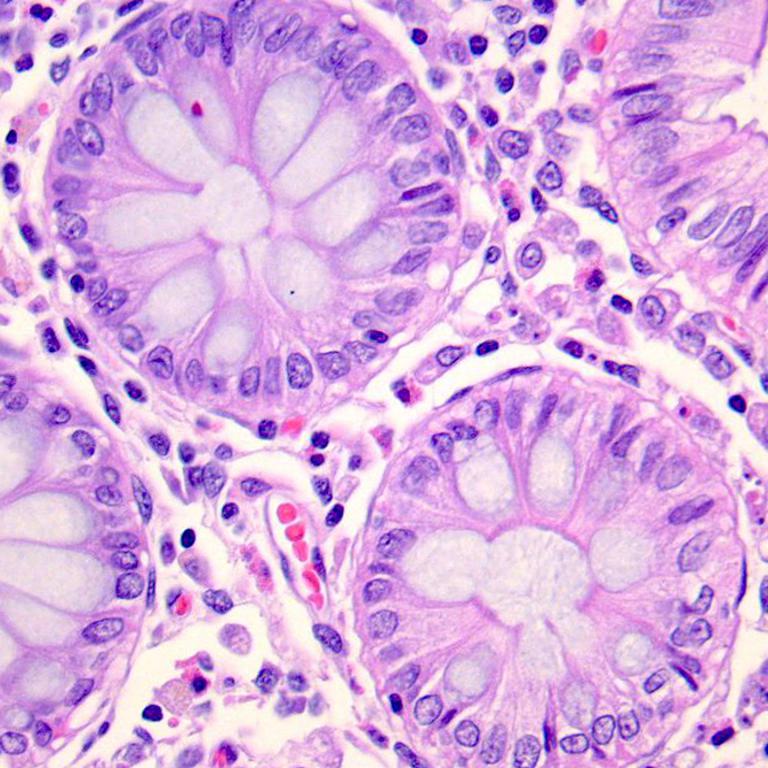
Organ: colon
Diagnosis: benign